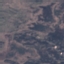
Label: HerbaceousVegetation